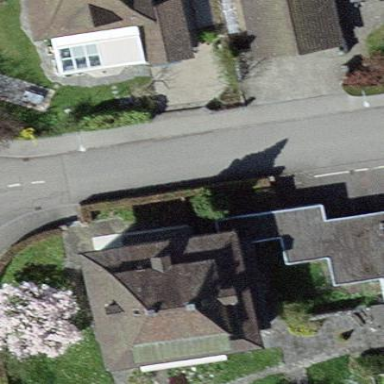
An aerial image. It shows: Residential building with mansard roof.